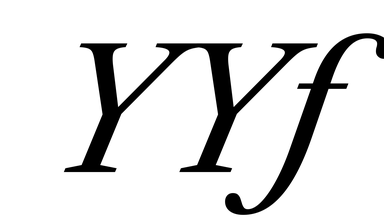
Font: LibreCaslonText-Italic_Italic